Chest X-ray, PA view. Patient: 21 years old, sex F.
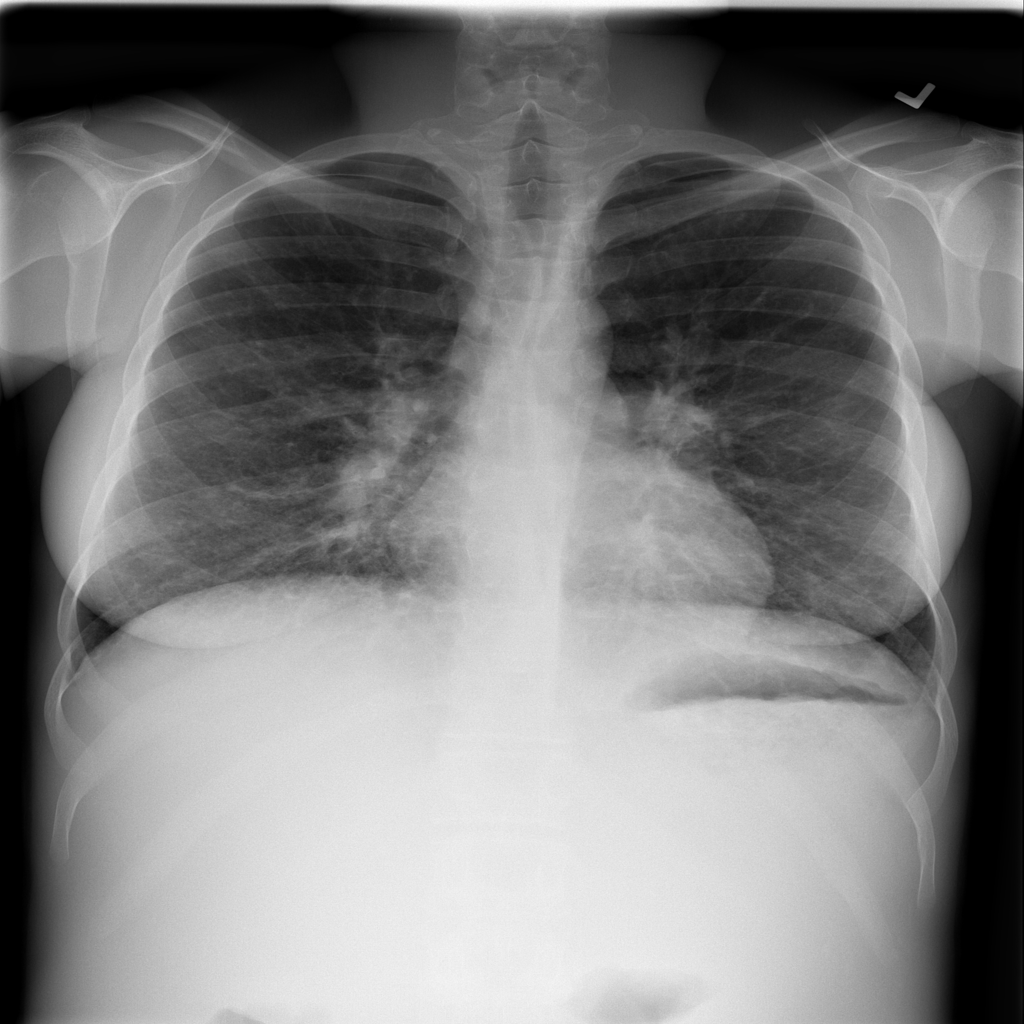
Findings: No Finding